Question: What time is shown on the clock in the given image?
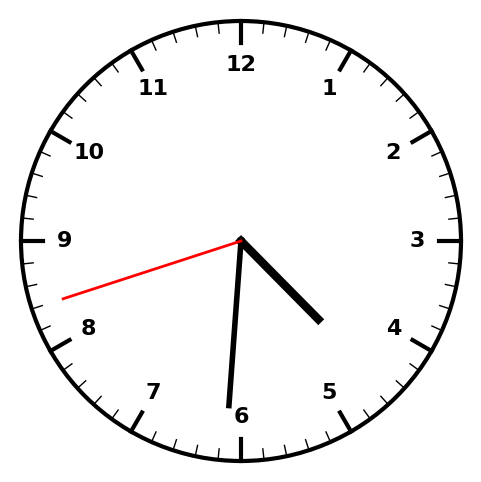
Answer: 04:30:42